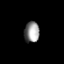
Tissue: prostate
Cell type: T cells
Senescence score: 0.3131
Nuclear area (px): 308
Mean DAPI intensity: 143.507